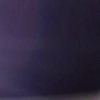
Label: space